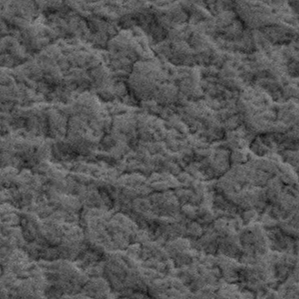
Label: frost